Question: I have a simple login form written in QML with a custom component, 'MediumText', and two 'TextField's. Unfortunately, I'm not able to properly align the elements, as shown by the following picture:

I want the labels to the left ('MediumText' type), as well as the 'TextField' instances on the right, to take up the same amount of space so that they are correctly aligned. Can you suggest me an approach? Here is my current code.
MediumText.qml:
'''
import QtQuick 2.3
Text {
clip: true
font.pixelSize: 20
font.family: "Liberation Mono"
smooth: true
font.bold: true
wrapMode: Text.WordWrap
opacity: 1
}
'''
Login.qml:
'''
import QtQuick 2.4
import QtQuick.Controls 1.3
import QtQuick.Window 2.2
import QtQuick.Dialogs 1.2
import QtQuick.Layouts 1.1
Rectangle {
id:rootRect
anchors.centerIn: parent
Layout.preferredWidth: 480
Layout.preferredHeight: 640
ColumnLayout {
anchors.centerIn: parent
Layout.fillWidth: true
spacing: 16
Row{
Image {
id: logoimage
height: 135
fillMode: Image.PreserveAspectFit
source: "images/logo.png"
}
}
RowLayout {
anchors.left: parent.left; anchors.right: parent.right
spacing: 4
MediumText { text: "Username: ";Layout.fillWidth:true; }
TextField { id:usernameText; placeholderText: "username"; Layout.fillWidth: true;}
}
RowLayout {
anchors.left: parent.left; anchors.right: parent.right
spacing: 4
MediumText { text: "Password:";Layout.fillWidth:true }
TextField { id:passwordText; placeholderText: "password"; echoMode: TextInput.Password; Layout.fillWidth: true;}
}
RowLayout {
spacing: 16
anchors.horizontalCenter: parent.horizontalCenter
Button { text: "Login"; onClicked: {
console.log(mojoLoginLoader.visible);
mojoLoginLoader.visible=true;
passwordText.enabled=false;
usernameText.enabled=false;
//auth_controller.sayHello();
mojoRootViewHolder.source="Welcome.qml"
}
}
Button { text: "Exit"; onClicked: auth_controller.sayNay() }
}
}
CenteredLoader{visible:false; id:mojoLoginLoader}
}
'''
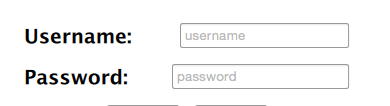
Answer: You can use a 'GridLayout' instead of building a grid by means of 'ColumnLayout' and 'RowLayout'.
By using the 'GridLayout', what you want is already guaranteed by the component.
Here is a full example from which you can start:
'''
import QtQuick 2.3
import QtQuick.Window 2.2
import QtQuick.Controls 1.2
import QtQuick.Layouts 1.1
Window {
visible: true
width: 500
height: 500
title: "Grid example"
ColumnLayout {
anchors.centerIn: parent
Layout.fillWidth: true
spacing: 16
Row{
Image {
id: logoimage
height: 135
fillMode: Image.PreserveAspectFit
source: "images/logo.png"
}
}
GridLayout {
anchors.centerIn: parent
Layout.fillWidth: true
columnSpacing: 16
rowSpacing: 4
columns: 2
MediumText { text: "Username: "; Layout.fillWidth:true; }
TextField { id:usernameText; placeholderText: "username"; Layout.fillWidth: true;}
MediumText { text: "Password:";Layout.fillWidth:true }
TextField { id:passwordText; placeholderText: "password"; echoMode: TextInput.Password; Layout.fillWidth: true;}
}
RowLayout {
spacing: 16
anchors.horizontalCenter: parent.horizontalCenter
Button { text: "Login"; onClicked: {
console.log(mojoLoginLoader.visible);
mojoLoginLoader.visible=true;
passwordText.enabled=false;
usernameText.enabled=false;
//auth_controller.sayHello();
mojoRootViewHolder.source="Welcome.qml"
}
}
Button { text: "Exit"; onClicked: auth_controller.sayNay() }
}
}
}
'''